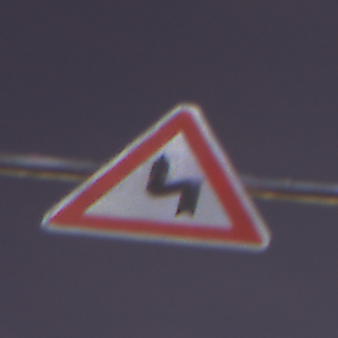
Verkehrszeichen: DoppelkurveZunaechstLinks
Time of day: Night
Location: Outdoor (Urban)
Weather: PartlyCloudy
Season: NotSpecified
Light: Natural